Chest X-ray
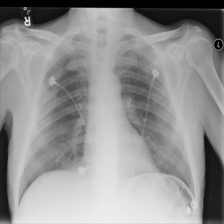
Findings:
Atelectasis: negative
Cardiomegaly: negative
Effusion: negative
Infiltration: negative
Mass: negative
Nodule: negative
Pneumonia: negative
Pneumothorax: negative
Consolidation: negative
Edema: negative
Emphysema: negative
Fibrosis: negative
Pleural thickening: negative
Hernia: negative